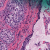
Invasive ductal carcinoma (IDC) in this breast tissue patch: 0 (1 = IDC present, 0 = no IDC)